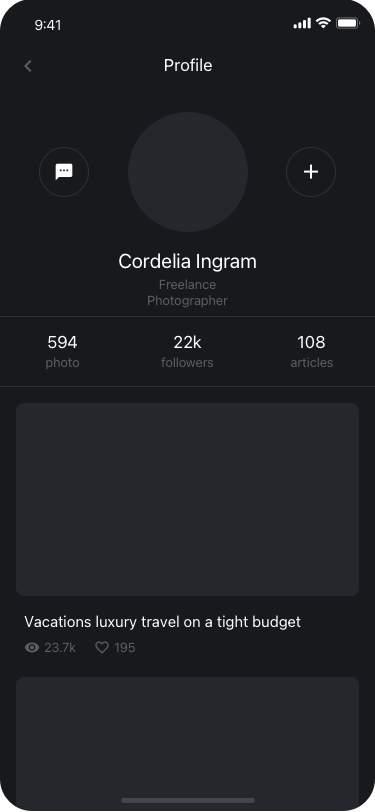
Text in this UI design:
22k
594
108
followers
photos
articles
Vacations luxury travel on a tight budget
23.7k
195
Cordelia Ingram
Freelance Photographer
Profile